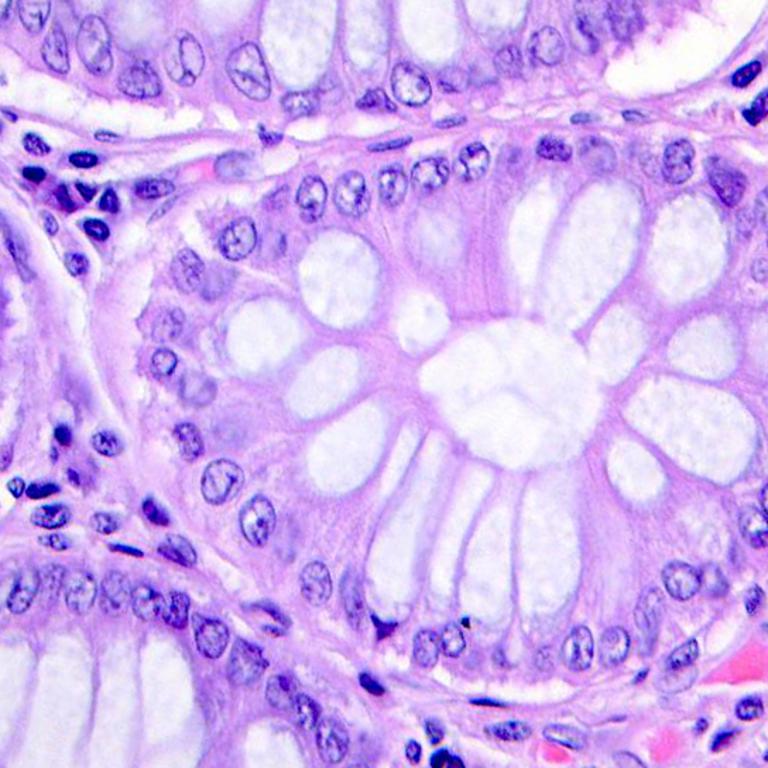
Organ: colon
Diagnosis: benign